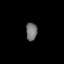
Tissue: prostate
Cell type: Fibroblasts
Senescence score: 0.7089
Nuclear area (px): 193
Mean DAPI intensity: 118.295